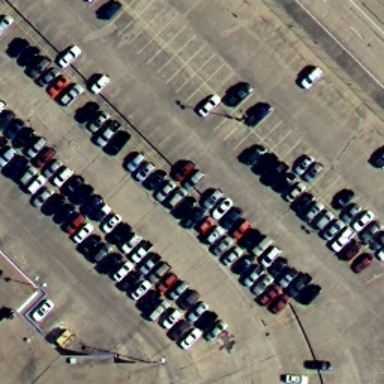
Lots of cars parked neatly in the parking lot .